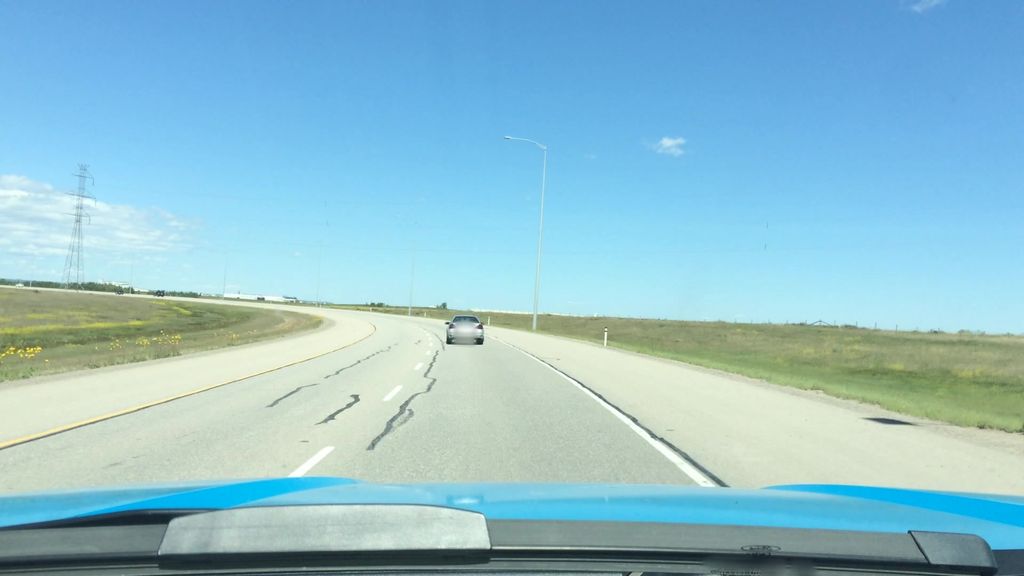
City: calgary